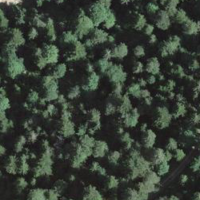
EUNIS habitat code: 43
Species observed at this site:
Aruncus dioicus
Cardamine heptaphylla